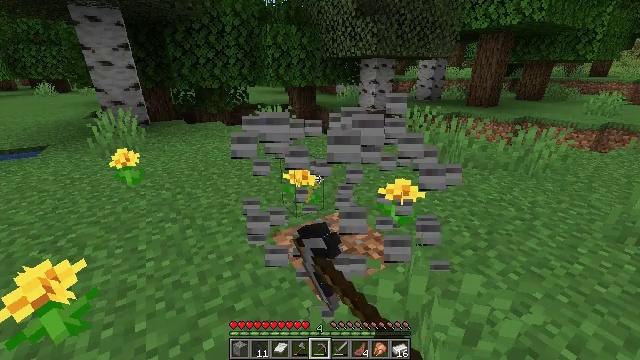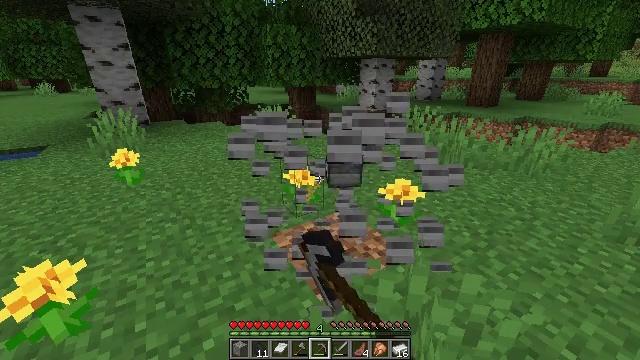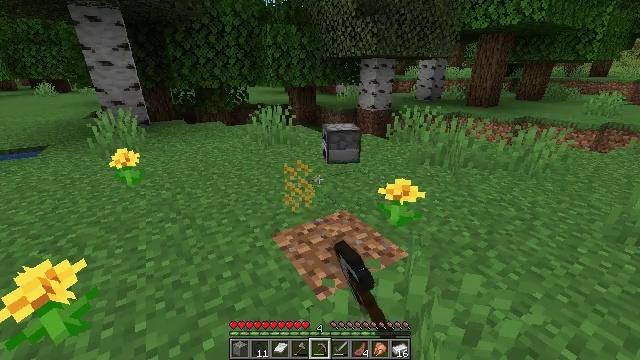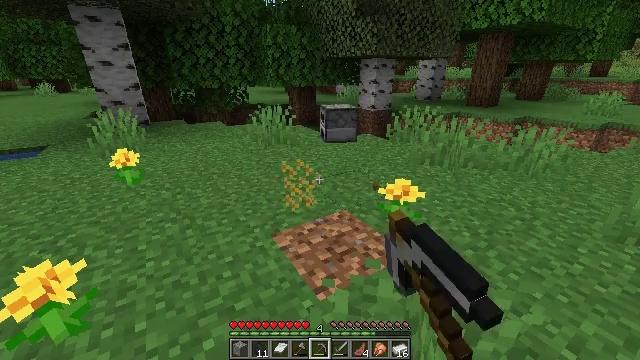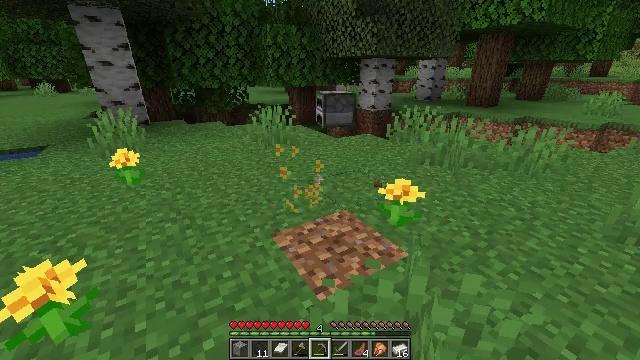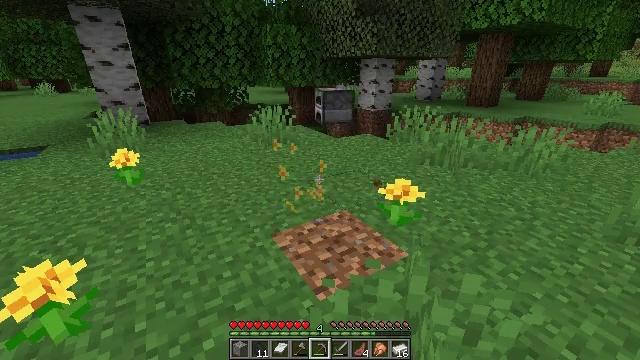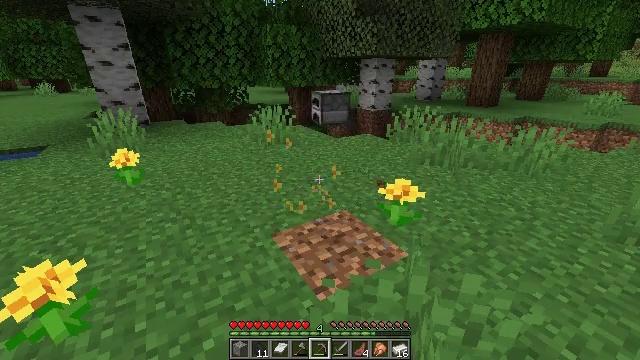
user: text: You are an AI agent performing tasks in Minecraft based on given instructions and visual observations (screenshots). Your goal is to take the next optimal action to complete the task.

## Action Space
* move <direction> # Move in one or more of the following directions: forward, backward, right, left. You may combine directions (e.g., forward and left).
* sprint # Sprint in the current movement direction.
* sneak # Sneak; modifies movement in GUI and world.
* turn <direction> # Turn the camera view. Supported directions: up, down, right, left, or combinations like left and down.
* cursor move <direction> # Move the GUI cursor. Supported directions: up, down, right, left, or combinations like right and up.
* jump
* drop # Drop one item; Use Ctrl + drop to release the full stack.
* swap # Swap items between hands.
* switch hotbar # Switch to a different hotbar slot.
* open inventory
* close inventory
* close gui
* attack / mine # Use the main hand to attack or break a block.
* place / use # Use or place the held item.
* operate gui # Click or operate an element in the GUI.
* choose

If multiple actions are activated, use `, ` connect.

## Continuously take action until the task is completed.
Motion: motion action
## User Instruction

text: Gather dandelions in the field.
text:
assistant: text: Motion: attack / mine
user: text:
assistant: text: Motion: attack / mine
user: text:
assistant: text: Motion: attack / mine
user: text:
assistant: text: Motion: no_op
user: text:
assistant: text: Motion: no_op
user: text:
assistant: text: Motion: no_op
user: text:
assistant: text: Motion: no_op